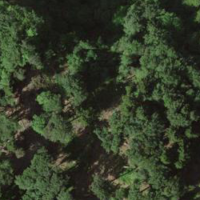
EUNIS habitat code: 41
Species observed at this site:
Oxalis acetosella